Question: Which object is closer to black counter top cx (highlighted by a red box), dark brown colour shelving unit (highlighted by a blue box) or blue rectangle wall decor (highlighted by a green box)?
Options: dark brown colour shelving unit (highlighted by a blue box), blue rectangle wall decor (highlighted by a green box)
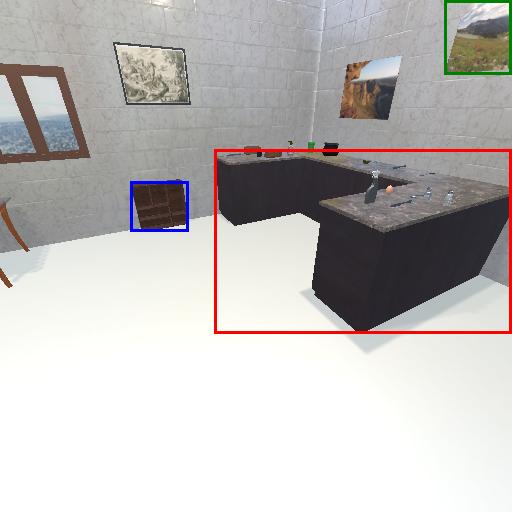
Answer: dark brown colour shelving unit (highlighted by a blue box)